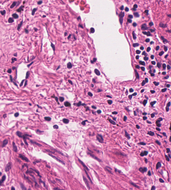
Tumor epithelial tissue: no
Tumor-associated stroma tissue: yes
Normal tissue: no